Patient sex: F
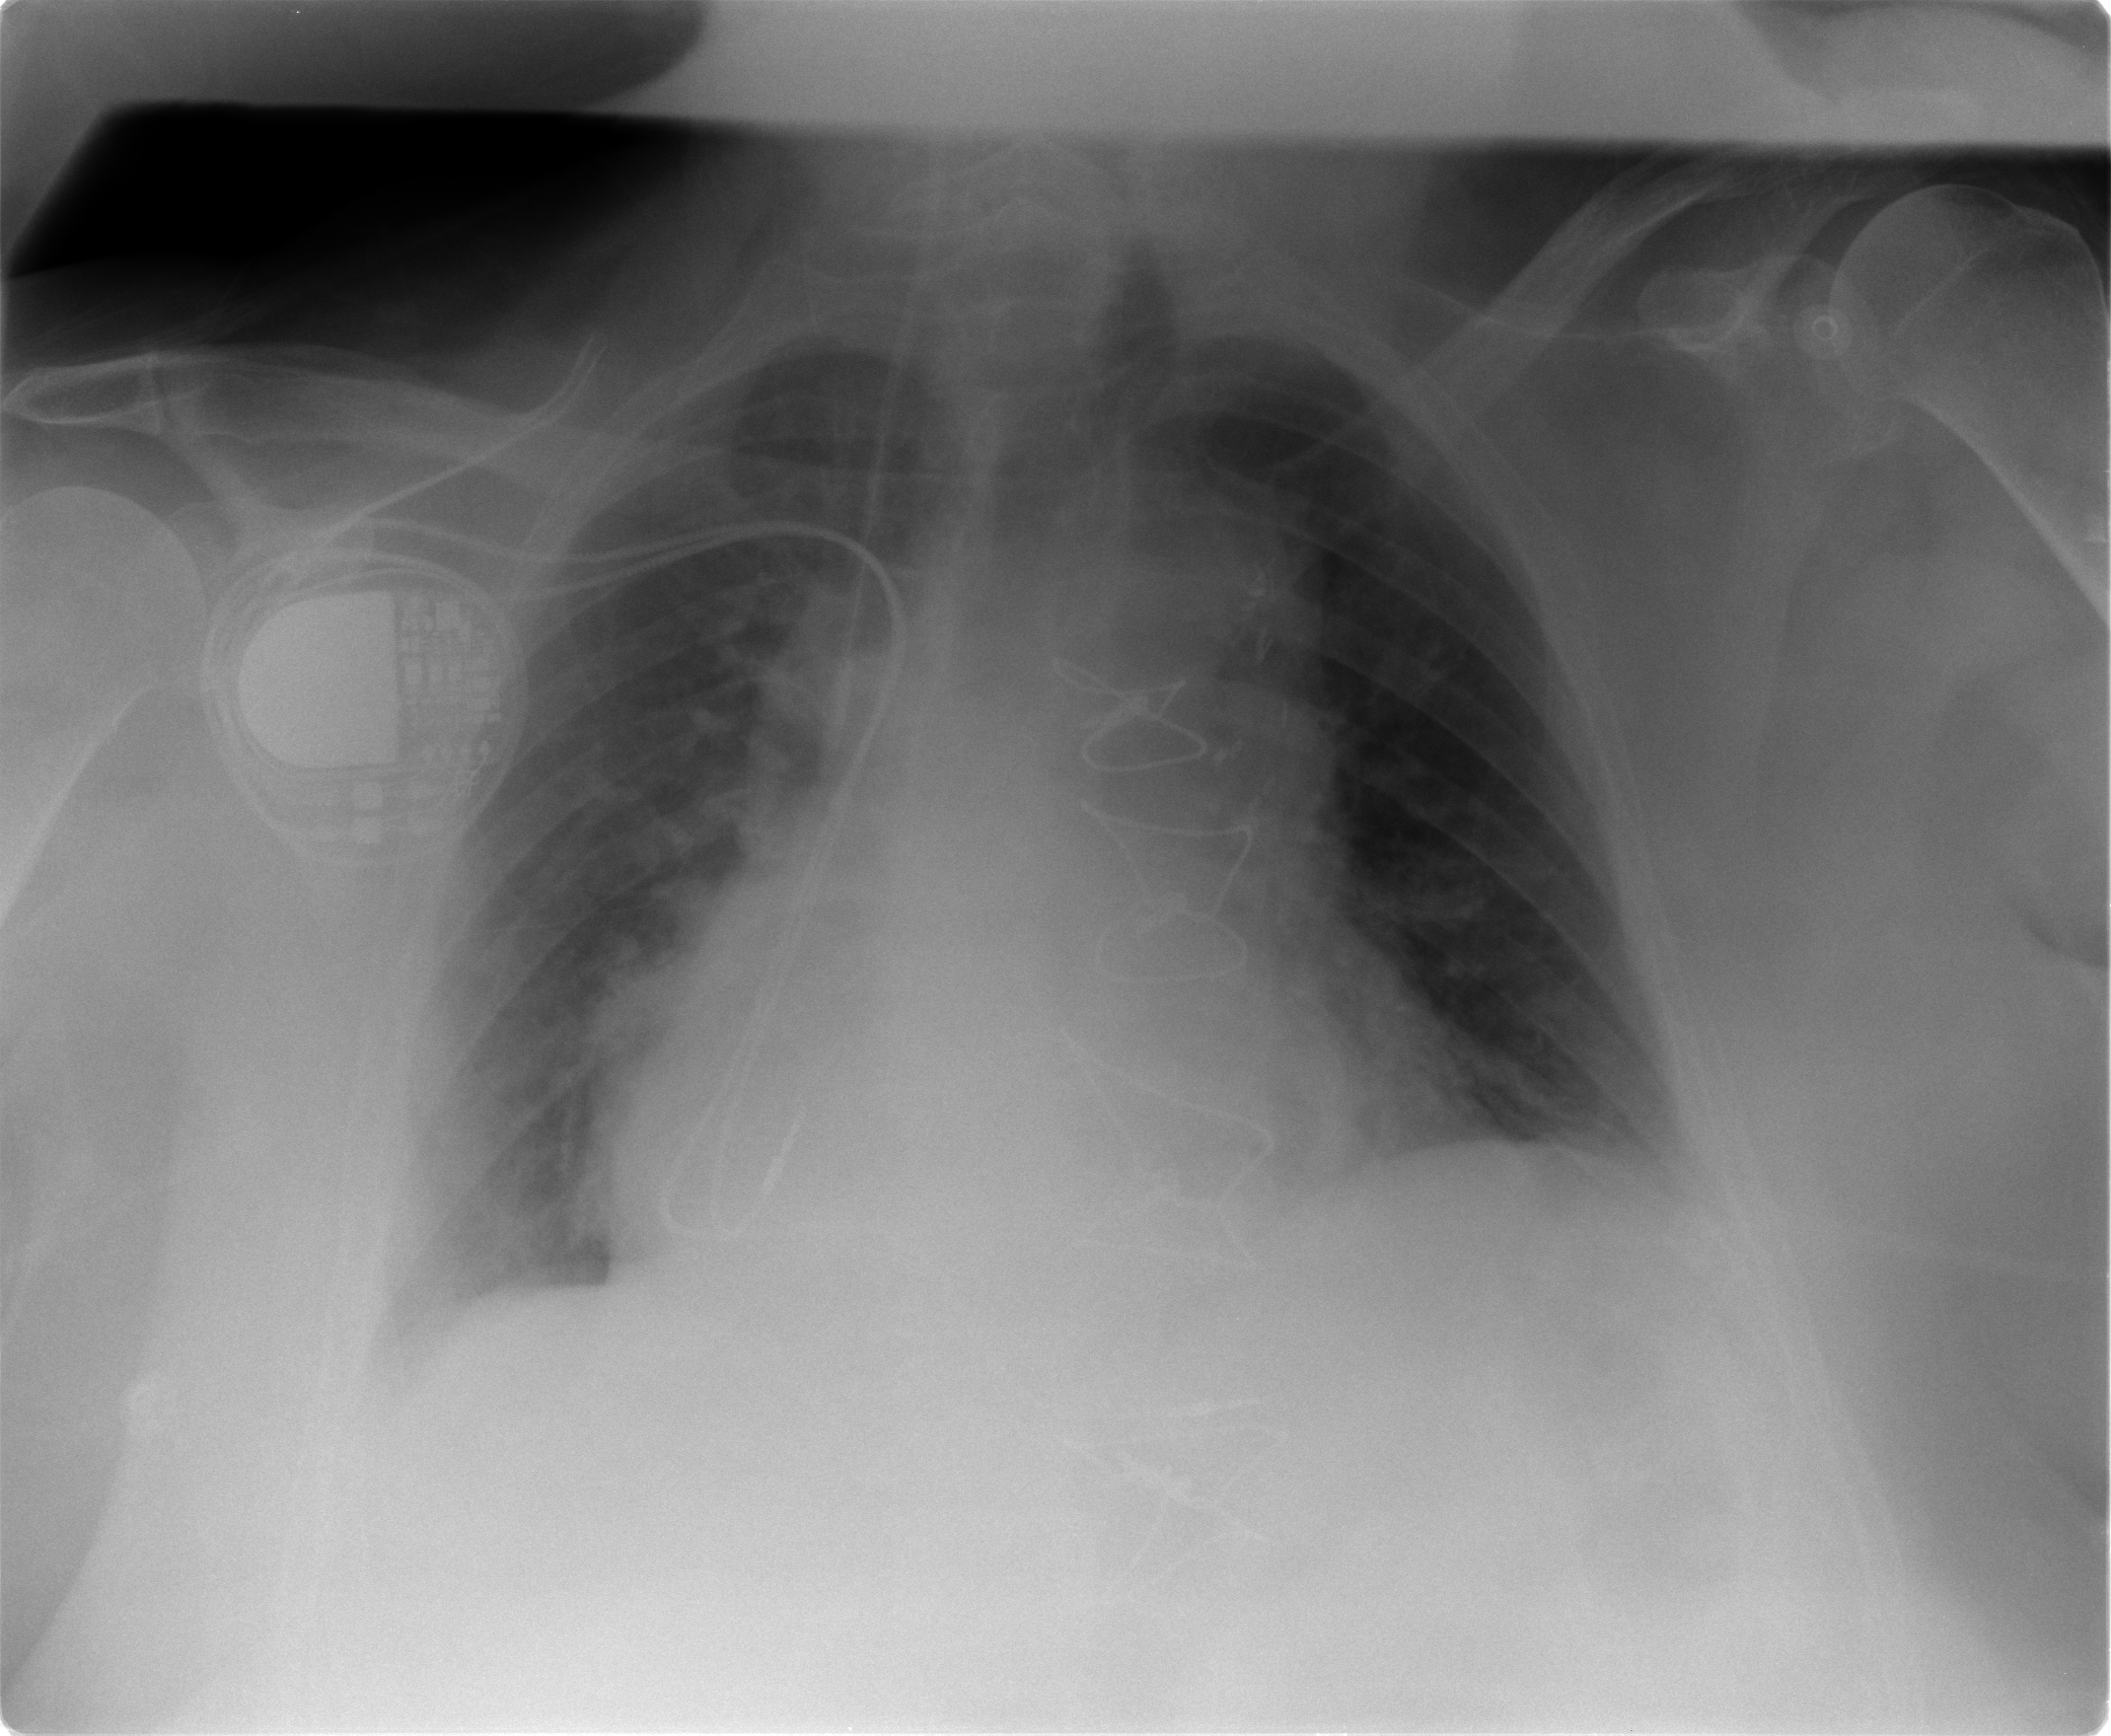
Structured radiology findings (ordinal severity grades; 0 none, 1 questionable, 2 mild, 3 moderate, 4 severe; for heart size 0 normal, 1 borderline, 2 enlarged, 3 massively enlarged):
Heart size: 2
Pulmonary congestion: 1
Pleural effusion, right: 1
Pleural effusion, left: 1
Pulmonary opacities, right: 0
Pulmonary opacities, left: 0
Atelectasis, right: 2
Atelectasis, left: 2